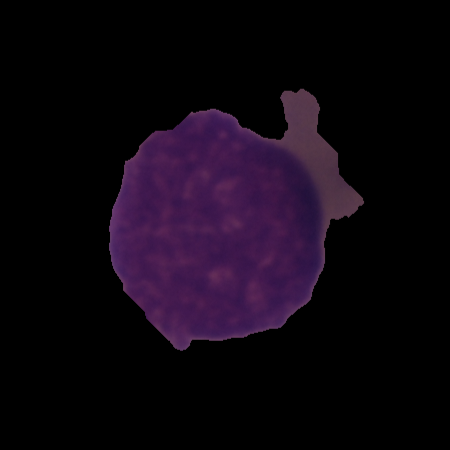
Label: cancer